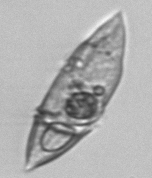
Label: Gyrodinium